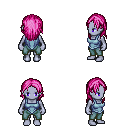
a pixel art fantasy rpg character, female body template, dark elf, purple skin, blue vest, teal pants, pink long hairstyle, four views (front, back, left, right), 2x2 character sprite sheet, small pixel art, hard edges, no anti-aliasing